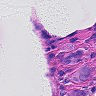
Metastatic tissue present: yes